Question: How do i make sql syntax on mysql,
when i want to update parent_id based on id on the other record on the same table with the same value on specific column field, example field Code
i tried to make the following
'''
update product_class t1
set t1.parent_id = t2.id
WHERE t1.family_code <>'' and t1.class_code = ''
join product_class t2
on
(t1.segment_code = t2.segment_code)
'''
but gives me error
Here is the table structure:

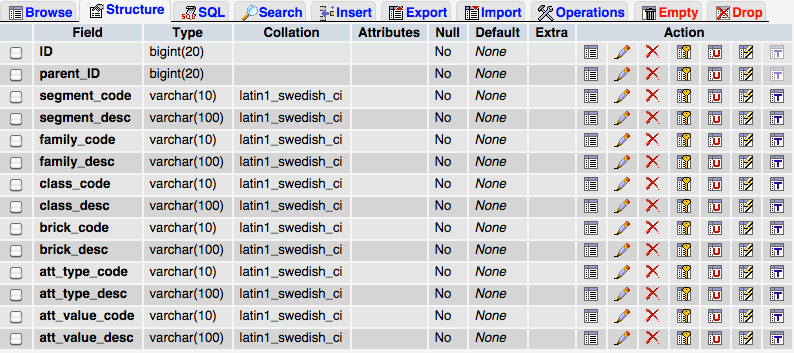
Answer: Here is the correct syntax:
'''
update product_class t1 join
product_class t2
on t1.segment_code = t2.segment_code
set t1.parent_id = t2.id
where t1.family_code <> '' and t1.class_code = '';
'''
The 'join' is part of the 'update' clause in MySQL.
NOTE: the query doesn't look like it would do the right thing. You are doing a self-join on what looks like a non-unique column, which will generate lots of matches. An arbitrary matching row would then be used for the 'update'.